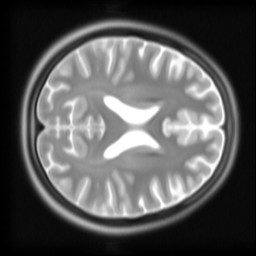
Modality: T2w
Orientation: axial